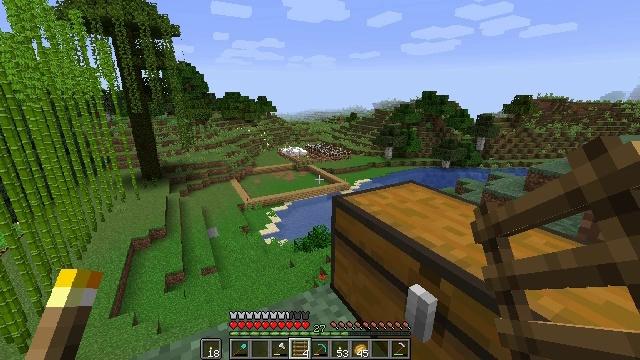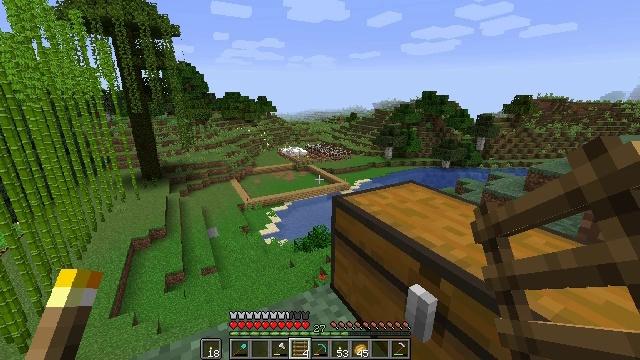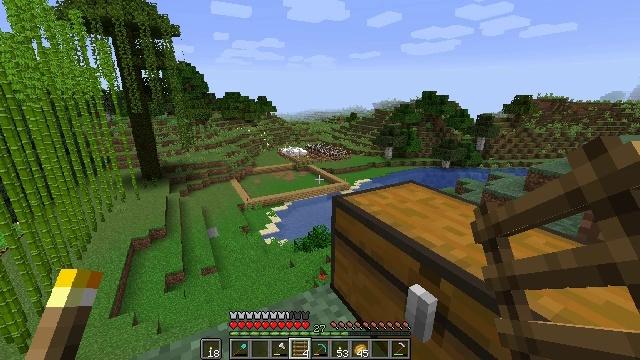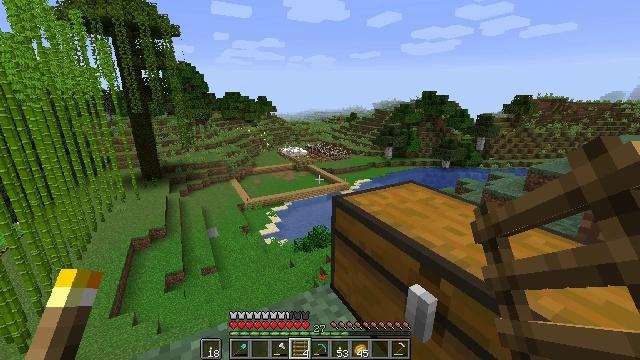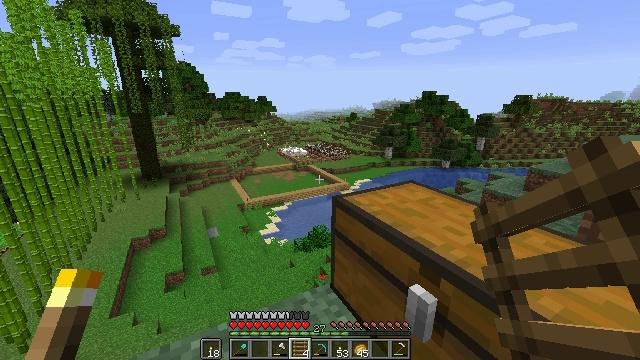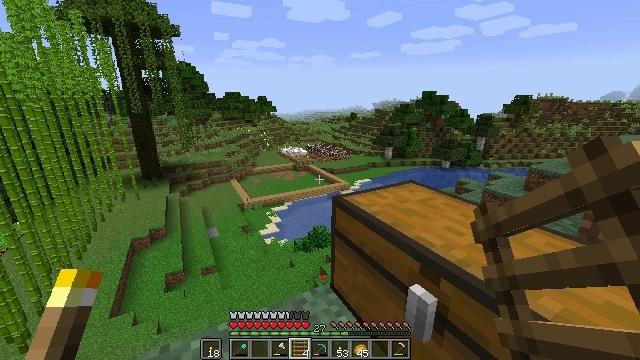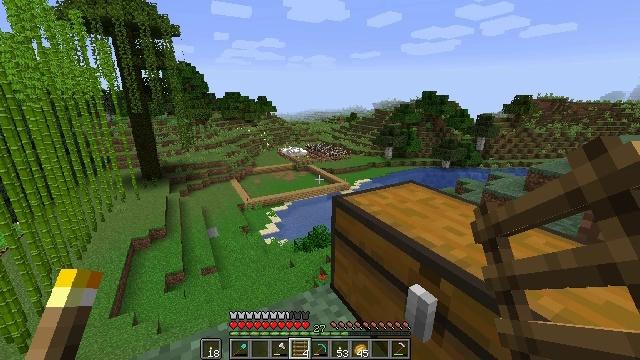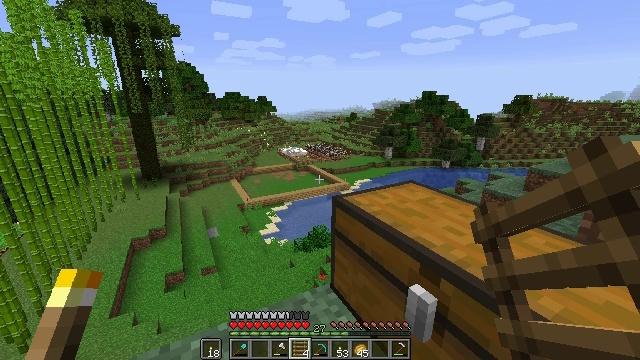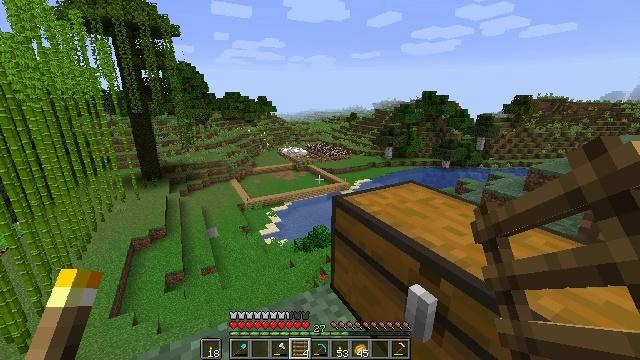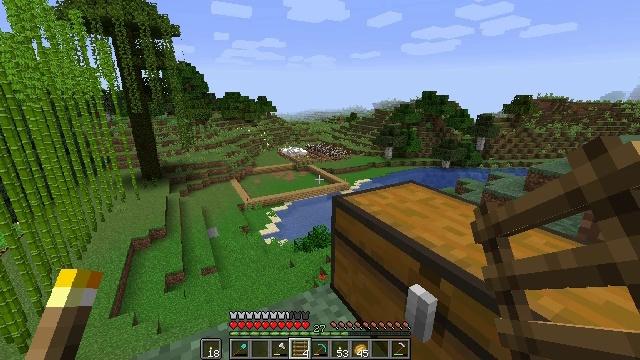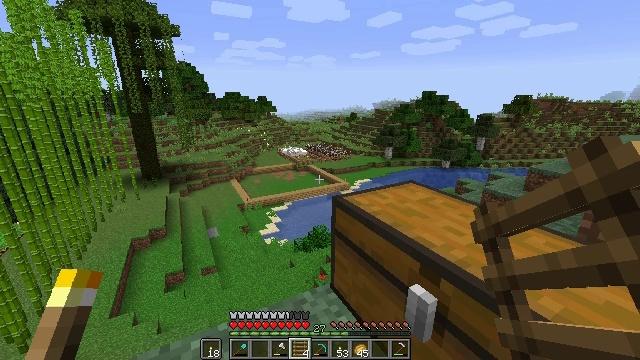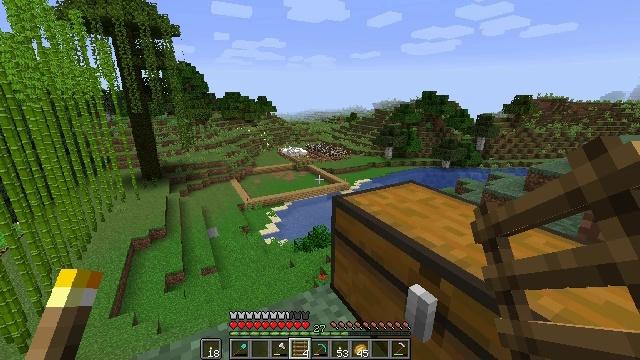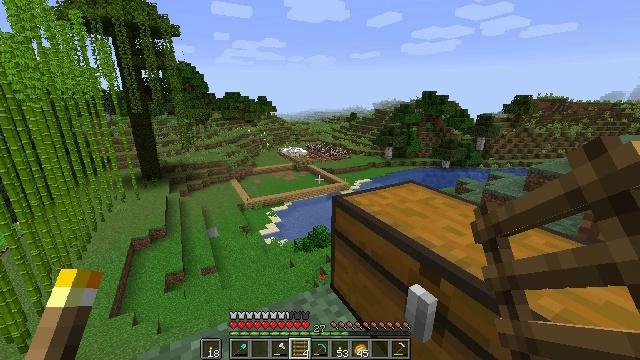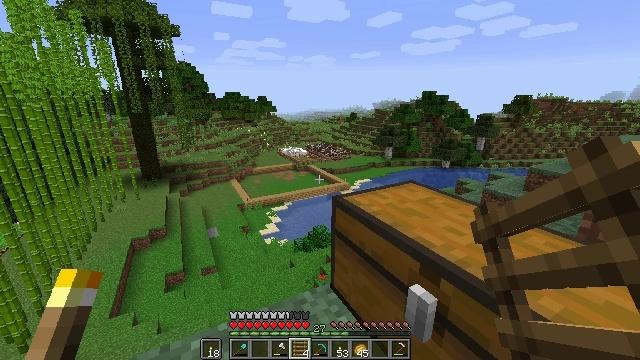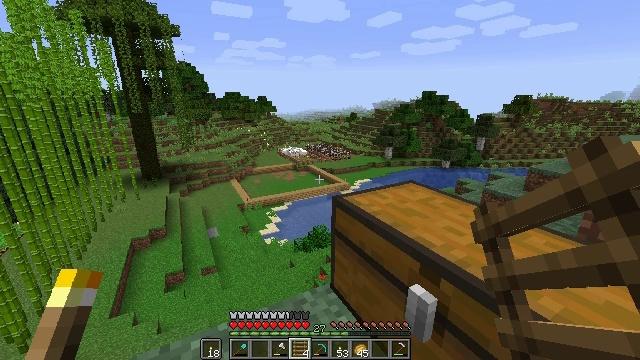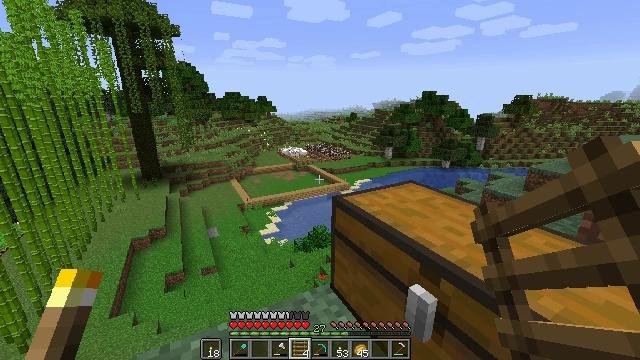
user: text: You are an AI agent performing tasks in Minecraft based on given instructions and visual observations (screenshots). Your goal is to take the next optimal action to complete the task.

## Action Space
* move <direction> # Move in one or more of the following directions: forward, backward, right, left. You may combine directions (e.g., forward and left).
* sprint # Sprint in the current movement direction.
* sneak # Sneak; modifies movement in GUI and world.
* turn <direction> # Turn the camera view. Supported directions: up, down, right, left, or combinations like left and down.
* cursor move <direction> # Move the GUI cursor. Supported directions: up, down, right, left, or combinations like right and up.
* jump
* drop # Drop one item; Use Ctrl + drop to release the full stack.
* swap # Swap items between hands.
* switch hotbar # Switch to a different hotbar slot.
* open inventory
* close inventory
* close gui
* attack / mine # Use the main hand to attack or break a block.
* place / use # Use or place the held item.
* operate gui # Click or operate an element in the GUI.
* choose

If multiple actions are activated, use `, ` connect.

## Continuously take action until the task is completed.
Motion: motion action
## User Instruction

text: Disassemble the ladder.
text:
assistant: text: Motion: no_op
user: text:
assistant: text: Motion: no_op
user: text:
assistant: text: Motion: no_op
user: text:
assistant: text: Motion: no_op
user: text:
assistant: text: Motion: no_op
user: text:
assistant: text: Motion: no_op
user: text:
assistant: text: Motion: no_op
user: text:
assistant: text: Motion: no_op
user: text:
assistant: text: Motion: no_op
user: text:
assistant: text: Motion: no_op
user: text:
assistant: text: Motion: no_op
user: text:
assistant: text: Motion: no_op
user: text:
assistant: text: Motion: no_op
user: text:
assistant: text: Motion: no_op
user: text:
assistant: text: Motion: no_op
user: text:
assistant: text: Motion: no_op
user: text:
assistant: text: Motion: no_op
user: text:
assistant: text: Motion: no_op
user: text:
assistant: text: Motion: no_op
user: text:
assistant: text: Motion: no_op
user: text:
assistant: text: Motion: no_op
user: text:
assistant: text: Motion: no_op
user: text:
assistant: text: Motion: no_op
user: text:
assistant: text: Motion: no_op
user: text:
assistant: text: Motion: no_op
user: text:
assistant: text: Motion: no_op
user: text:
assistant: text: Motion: no_op
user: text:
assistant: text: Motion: no_op
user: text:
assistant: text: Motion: no_op
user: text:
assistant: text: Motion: turn right and up